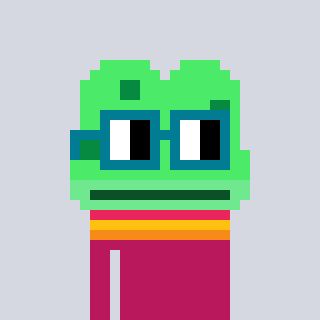
a pixel art character with square dark green glasses, a frog-shaped head and a darkpink-colored body on a cool background